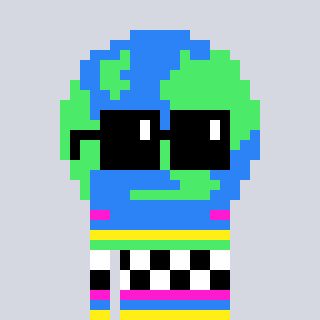
a pixel art character with square black sunglasses, a earth-shaped head and a gunk-colored body on a cool background